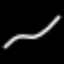
Label: line